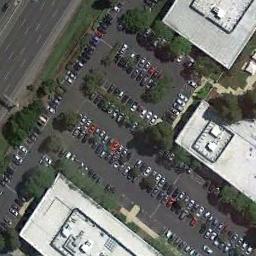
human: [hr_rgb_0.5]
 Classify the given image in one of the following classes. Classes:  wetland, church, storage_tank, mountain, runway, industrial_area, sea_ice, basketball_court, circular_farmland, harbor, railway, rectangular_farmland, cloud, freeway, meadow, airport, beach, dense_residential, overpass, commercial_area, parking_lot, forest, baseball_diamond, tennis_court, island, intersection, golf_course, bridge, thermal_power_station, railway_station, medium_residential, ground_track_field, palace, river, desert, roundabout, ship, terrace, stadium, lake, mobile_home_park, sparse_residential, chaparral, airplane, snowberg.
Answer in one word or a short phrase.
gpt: parking_lot